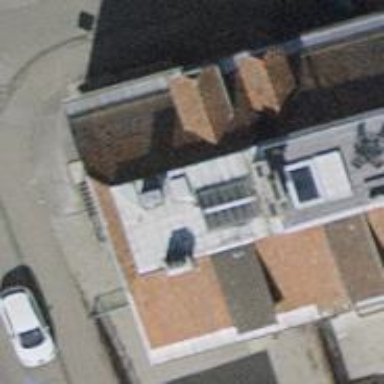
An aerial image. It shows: Restaurant.